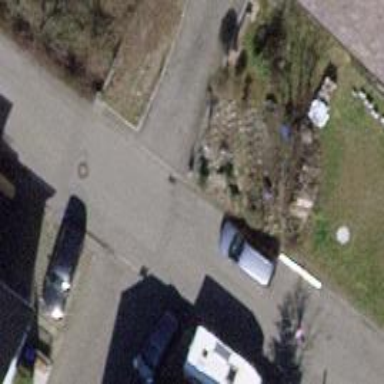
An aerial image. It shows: Paved residential road.